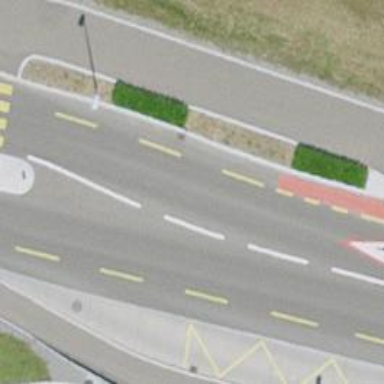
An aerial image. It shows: Primary highway with designated cycle lane.